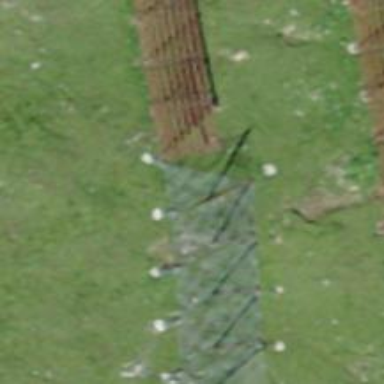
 designed to mitigate snow accumulations in specific area."